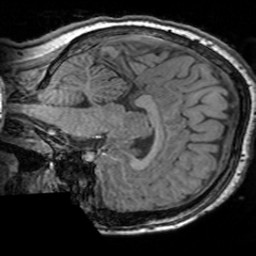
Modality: T1w
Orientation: sagittal
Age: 19
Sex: female
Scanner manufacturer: siemens
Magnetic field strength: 3 T
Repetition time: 1.63 s
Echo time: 0.00311 s